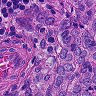
Metastatic tissue present: yes